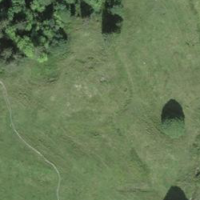
EUNIS habitat code: 24
Species observed at this site:
Arnica montana